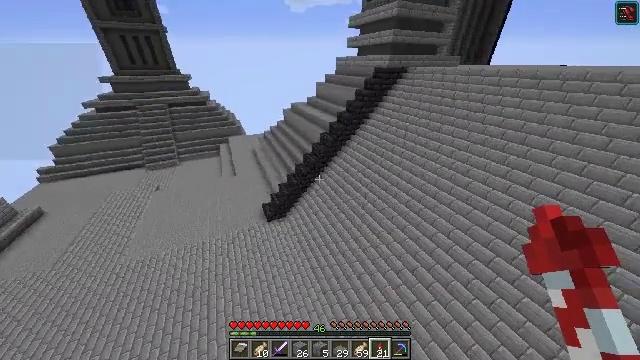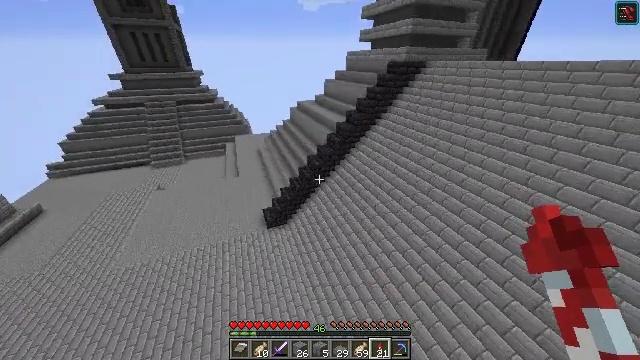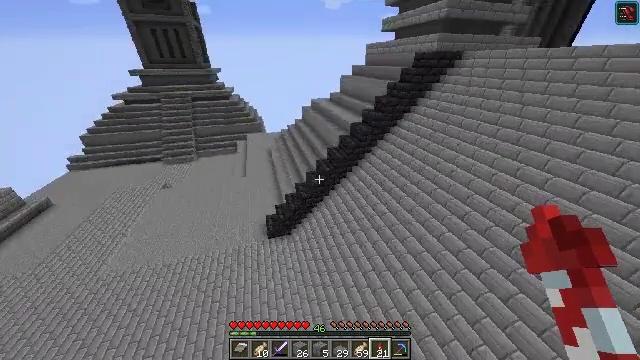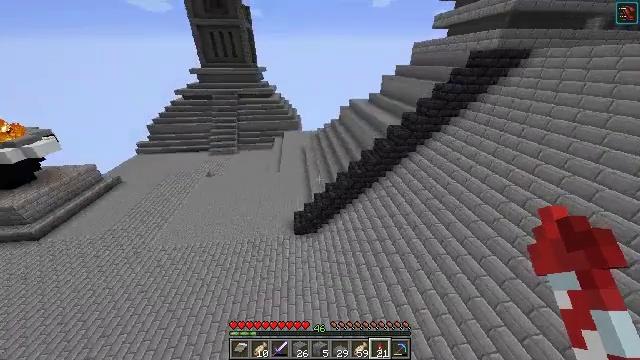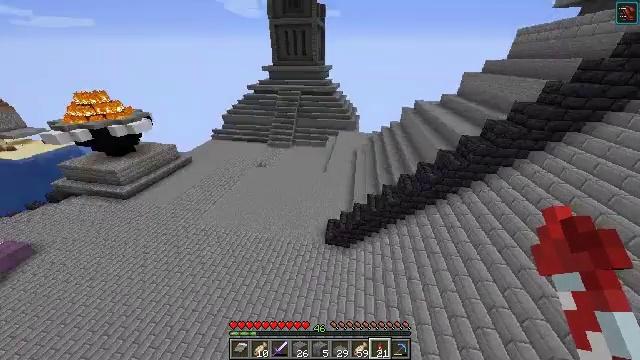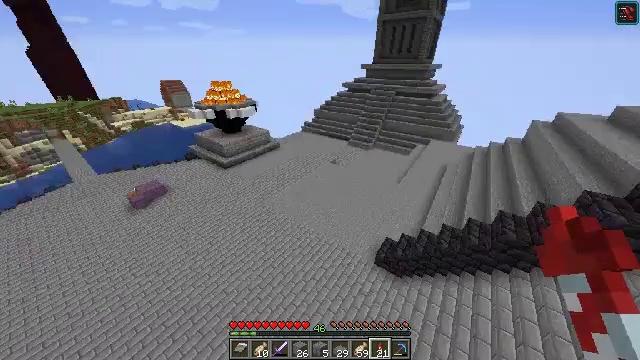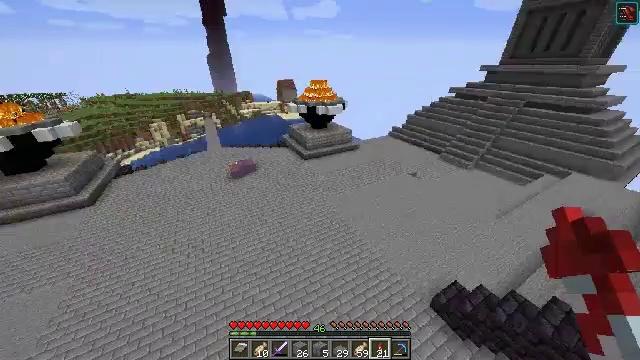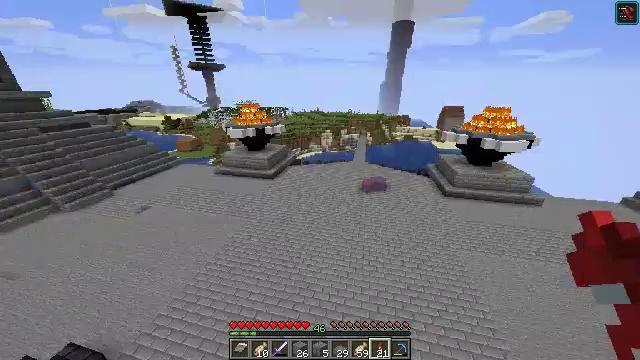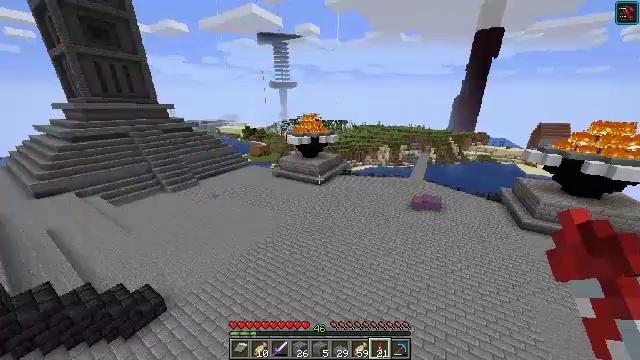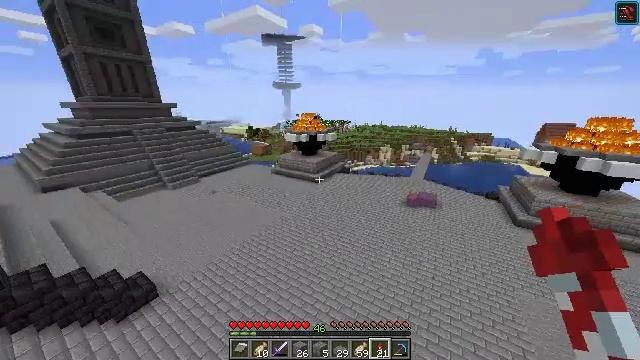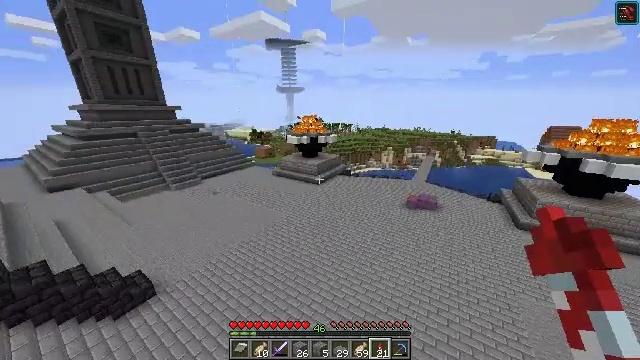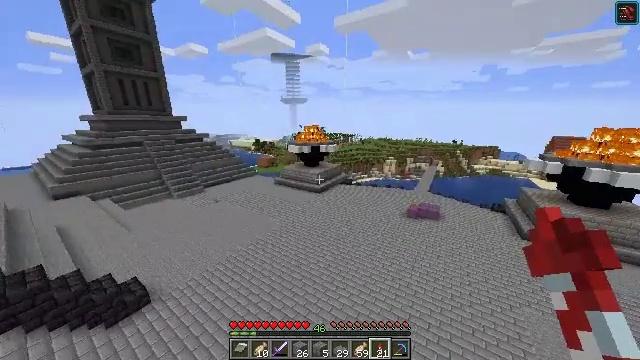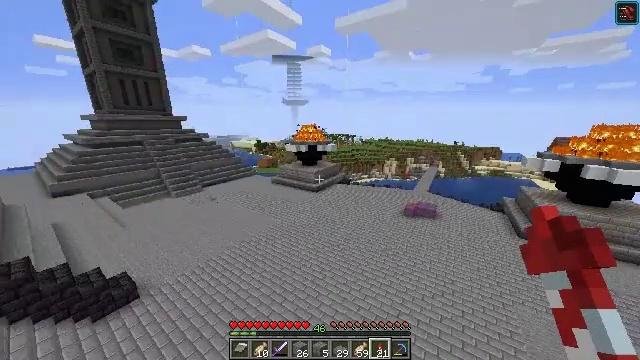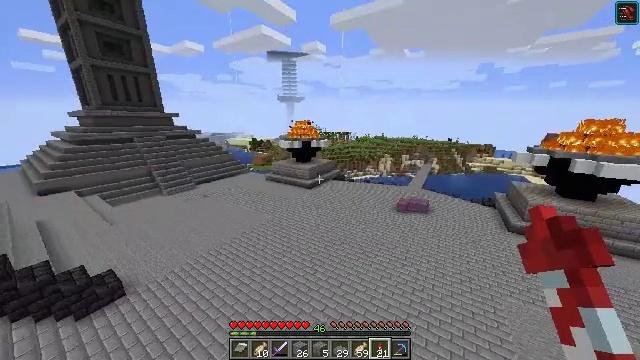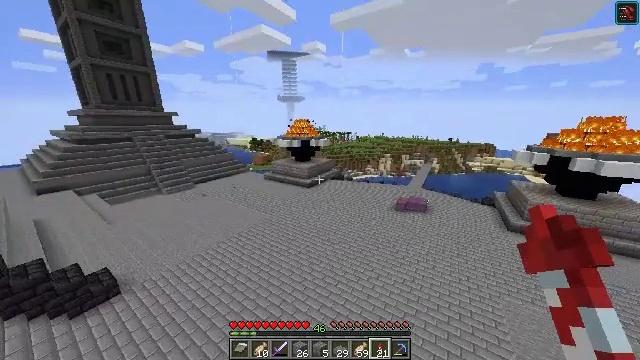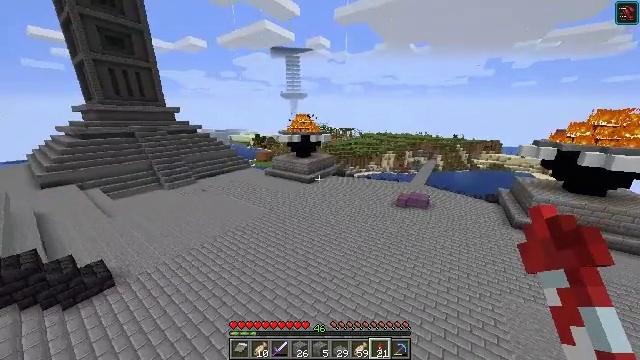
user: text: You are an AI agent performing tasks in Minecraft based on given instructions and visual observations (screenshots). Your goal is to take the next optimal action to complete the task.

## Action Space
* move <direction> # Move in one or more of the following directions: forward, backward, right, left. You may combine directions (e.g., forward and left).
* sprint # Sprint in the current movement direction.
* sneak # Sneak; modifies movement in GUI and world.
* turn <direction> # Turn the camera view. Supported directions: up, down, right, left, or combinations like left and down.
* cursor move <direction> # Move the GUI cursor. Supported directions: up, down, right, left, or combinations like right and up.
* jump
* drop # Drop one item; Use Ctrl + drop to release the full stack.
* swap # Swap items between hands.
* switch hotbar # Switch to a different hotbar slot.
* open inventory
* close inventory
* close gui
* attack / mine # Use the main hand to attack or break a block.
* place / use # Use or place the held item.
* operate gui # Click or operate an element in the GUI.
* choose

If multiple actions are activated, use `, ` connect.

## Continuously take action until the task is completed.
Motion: motion action
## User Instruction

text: Use lime dye to craft lime stained glass.
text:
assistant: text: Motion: turn left
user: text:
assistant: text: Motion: turn left
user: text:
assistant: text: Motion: turn left
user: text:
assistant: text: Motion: turn left
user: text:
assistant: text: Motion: turn left
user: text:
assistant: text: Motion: turn left
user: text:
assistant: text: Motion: turn left and up
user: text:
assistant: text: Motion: turn left and up
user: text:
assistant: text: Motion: turn left
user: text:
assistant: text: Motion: no_op
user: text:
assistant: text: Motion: turn up
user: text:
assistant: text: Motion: no_op
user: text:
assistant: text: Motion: turn right
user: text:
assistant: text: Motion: no_op
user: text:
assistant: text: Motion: turn left
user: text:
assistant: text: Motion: turn left
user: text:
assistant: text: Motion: turn down
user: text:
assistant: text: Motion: turn right and down
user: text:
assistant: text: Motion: no_op
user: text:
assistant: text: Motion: no_op
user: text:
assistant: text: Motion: no_op
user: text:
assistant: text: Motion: no_op
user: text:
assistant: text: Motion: turn right and up
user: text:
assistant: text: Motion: turn right
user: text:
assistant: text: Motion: no_op
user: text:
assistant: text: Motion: no_op
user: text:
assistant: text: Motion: no_op
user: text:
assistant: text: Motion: turn right
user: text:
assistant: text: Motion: turn right
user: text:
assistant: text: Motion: no_op